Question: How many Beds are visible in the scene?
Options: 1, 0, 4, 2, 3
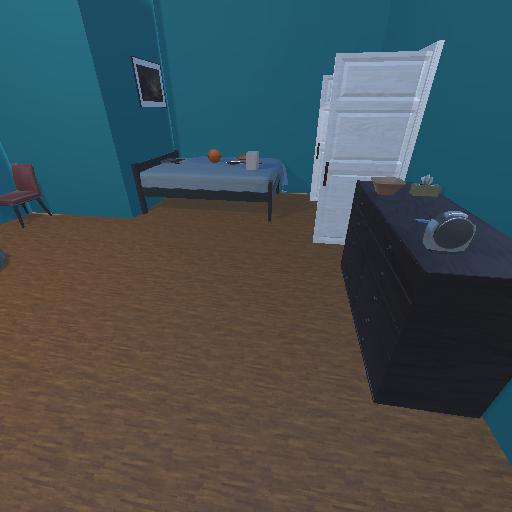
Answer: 1